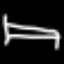
Label: bed